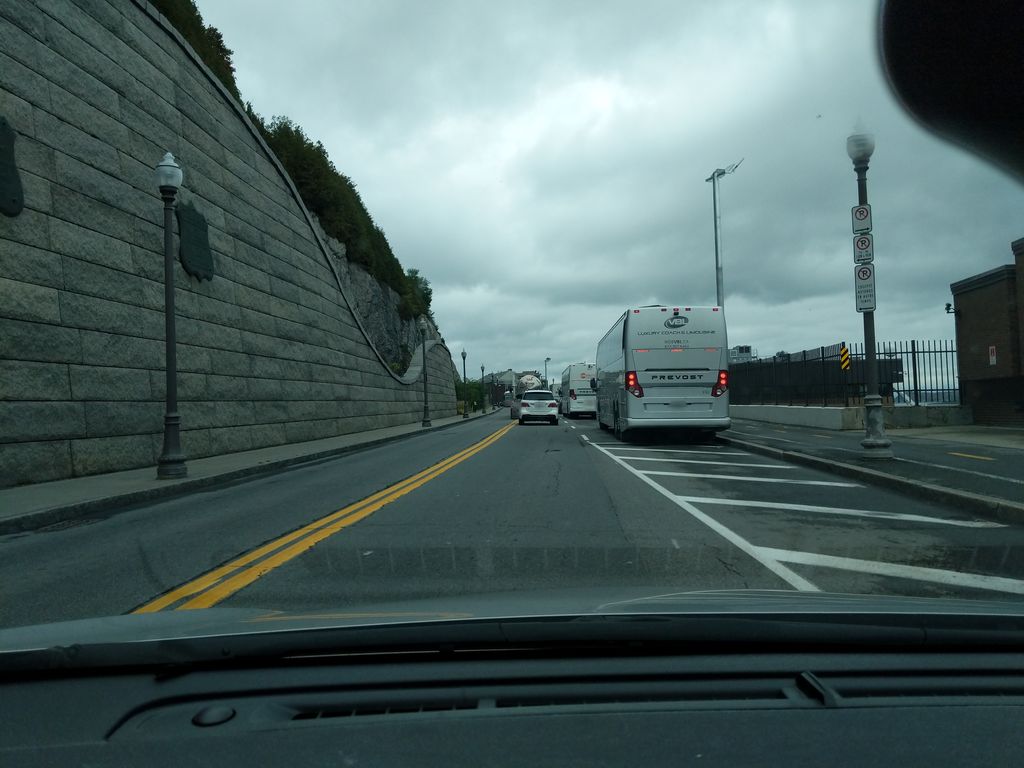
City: quebec_city